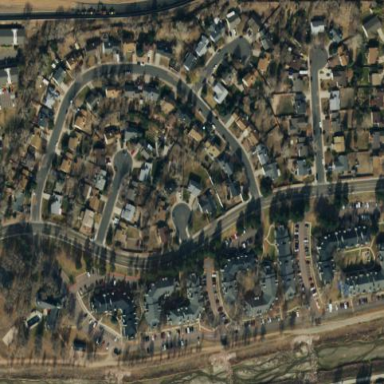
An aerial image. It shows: Residential area.